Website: bh-photo
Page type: customer-info-address
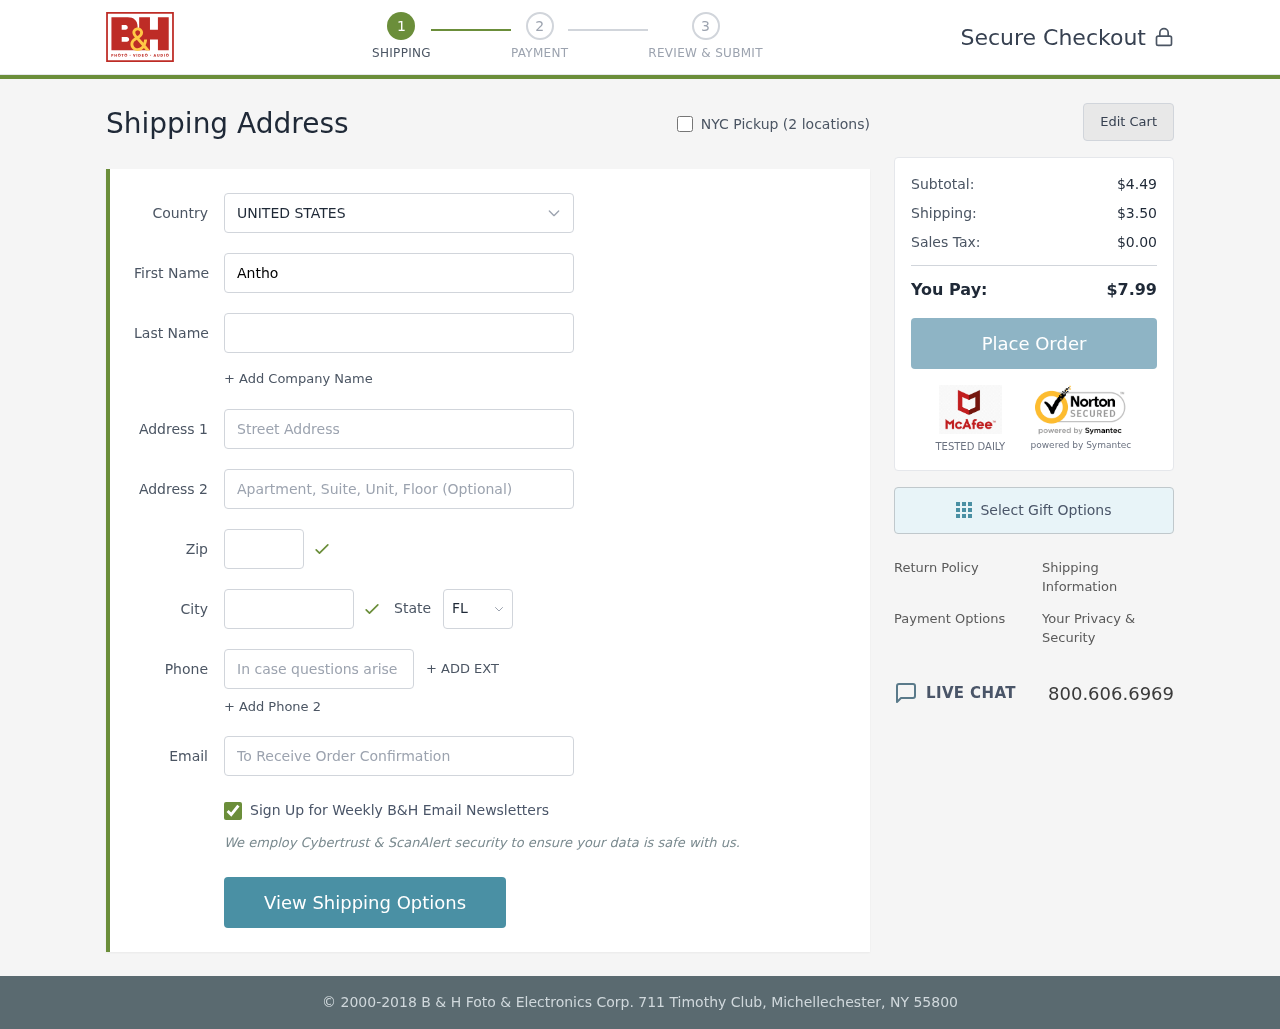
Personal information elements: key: PII_CITY
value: Judithmouth
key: PII_COUNTRY
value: United States
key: PII_EMAIL
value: anthony.mathis@yahoo.com
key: PII_FIRSTNAME
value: Anthony
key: PII_LASTNAME
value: Mathis
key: PII_PHONE
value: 7306739128
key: PII_POSTCODE
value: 77491
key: PII_STATE_ABBR
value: FL
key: PII_STREET
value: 579 Barry Locks
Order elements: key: ORDER_SUBTOTAL
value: $4.49
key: ORDER_SHIPPING_COST
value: $3.50
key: ORDER_TAX
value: $0.00
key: ORDER_TOTAL
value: $7.99